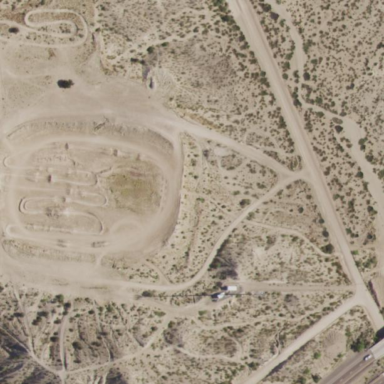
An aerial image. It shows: Dirt raceway for motor sports.